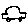
Label: car